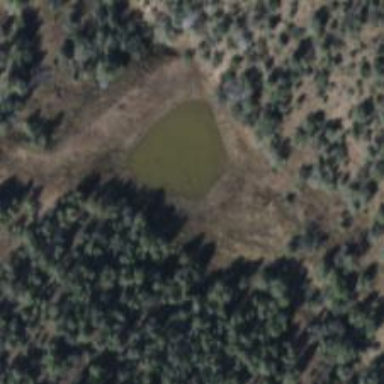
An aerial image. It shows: Reservoir.